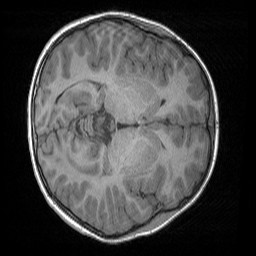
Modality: T1w
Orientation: axial
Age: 7
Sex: female
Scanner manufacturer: siemens
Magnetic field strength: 3 T
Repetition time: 1.65 s
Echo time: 0.00203 s